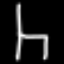
Label: chair